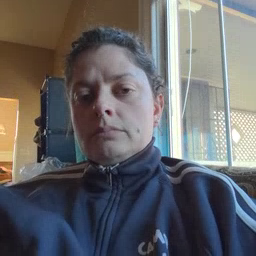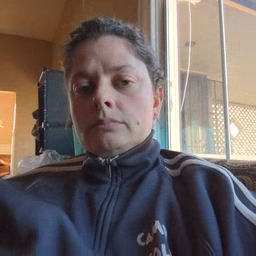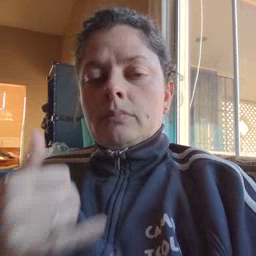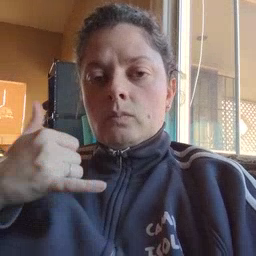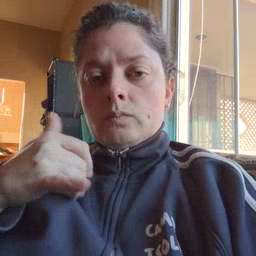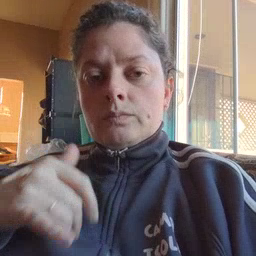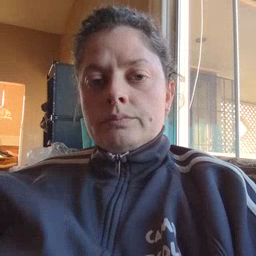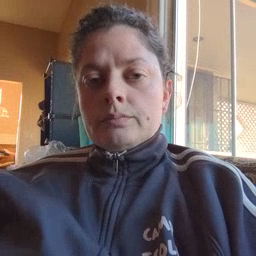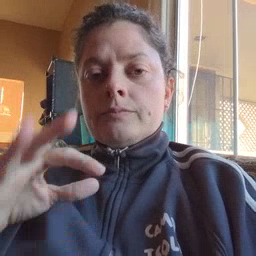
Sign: yellow